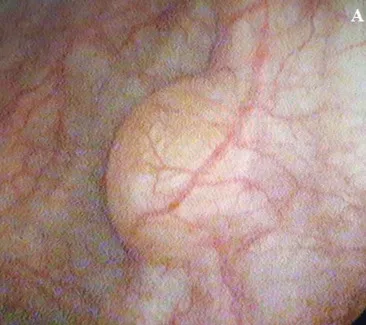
Cystoscopy view of bladder lipoma approximately 5 mm in diameter.
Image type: endoscopy (other_endoscopy)